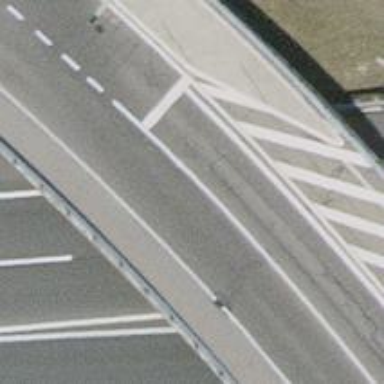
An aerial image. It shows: Road with traffic signals.